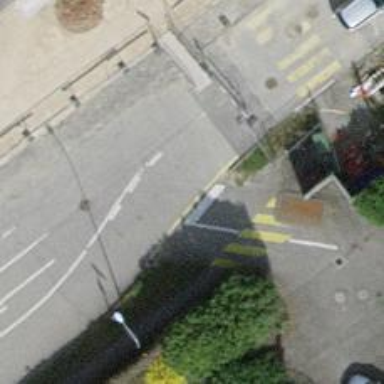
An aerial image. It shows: Footway with fine gravel surface.